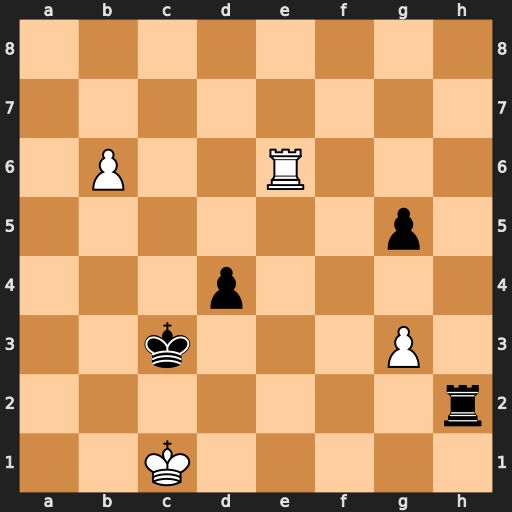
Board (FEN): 8/8/1P2R3/6p1/3p4/2k3P1/7r/2K5
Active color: w
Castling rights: -
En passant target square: -
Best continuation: Rc6+ Kd3 b7 Rh8 Rc8